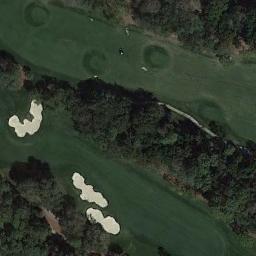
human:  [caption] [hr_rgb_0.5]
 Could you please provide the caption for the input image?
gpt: Many trees are near the golf course .

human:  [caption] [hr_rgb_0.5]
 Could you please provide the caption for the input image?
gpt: There are a few bunkers and a few paths on the large green lawn on the golf course and many trees .

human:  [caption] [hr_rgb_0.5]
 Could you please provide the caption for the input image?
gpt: At the intersection of the three paths, There are two bunkers .

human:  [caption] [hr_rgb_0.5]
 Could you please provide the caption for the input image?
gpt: The golf course has some putting greens, Two fairways and three sandpits and some barrier trees are on both sides of the fairways .

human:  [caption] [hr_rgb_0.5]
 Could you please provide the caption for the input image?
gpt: There are three bunkers on the golf course .